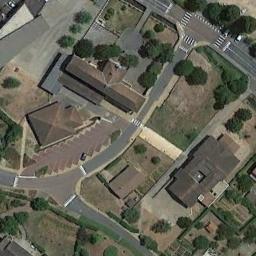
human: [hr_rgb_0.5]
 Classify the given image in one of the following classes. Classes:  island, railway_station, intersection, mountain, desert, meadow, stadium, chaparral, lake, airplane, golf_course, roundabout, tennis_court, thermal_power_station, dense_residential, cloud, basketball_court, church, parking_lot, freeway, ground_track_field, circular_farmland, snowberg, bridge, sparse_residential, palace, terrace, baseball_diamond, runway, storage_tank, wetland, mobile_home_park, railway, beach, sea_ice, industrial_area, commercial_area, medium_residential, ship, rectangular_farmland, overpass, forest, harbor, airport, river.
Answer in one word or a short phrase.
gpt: medium_residential